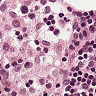
Metastatic tissue present: no